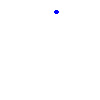
Particle: kaon